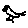
Label: bird